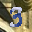
Label: 3